Question: I am using a Fragment class in a TabHost. This fragment inflates a KeyboardView like this:
'''
@Override
public View onCreateView(LayoutInflater inflater, ViewGroup container, Bundle savedInstanceState) {
if (container == null)
return null;
View v = inflater.inflate(R.layout.main_keyboard, container, false);
'''
This works fine the first time 'onCreateView()' is invoked (when the application loads). However, subsequent screen rotates (runtime configuration changes) don't re-size the KeyboardView to landscape/portrait properly:

You can see the KeyboardView being referenced at the bottom:
'
'''
<LinearLayout
android:layout_width="fill_parent"
android:layout_height="wrap_content"
android:orientation="vertical" >
<LinearLayout
android:layout_width="match_parent"
android:layout_height="wrap_content"
android:layout_gravity="center"
android:gravity="center" >
<RelativeLayout
android:layout_width="wrap_content"
android:layout_height="wrap_content"
android:paddingRight="10dip" >
<TextView
android:id="@+id/kbd_header"
android:layout_width="wrap_content"
android:layout_height="wrap_content"
android:paddingRight="10dip"
android:text="@string/keyboard_type" />
<TextView
android:id="@+id/kbd_type"
android:layout_width="wrap_content"
android:layout_height="wrap_content"
android:layout_below="@id/kbd_header"
android:text="@string/russian"
android:textColor="#FF0000"
android:textStyle="bold" />
</RelativeLayout>
<ImageButton
android:id="@+id/btnRussian"
android:layout_width="wrap_content"
android:layout_height="wrap_content"
android:layout_marginRight="10dip"
android:contentDescription="@string/russian_keyboard"
android:src="@drawable/russia" />
<ImageButton
android:id="@+id/btnEnglish"
android:layout_width="wrap_content"
android:layout_height="wrap_content"
android:layout_marginRight="10dip"
android:contentDescription="@string/english_keyboard"
android:src="@drawable/america"
/>
<ImageButton
android:id="@+id/btnCombined"
android:layout_width="wrap_content"
android:layout_height="wrap_content"
android:contentDescription="@string/combined"
android:src="@drawable/combined" />
</LinearLayout>
<com.eazyigz.RussiaMediaSearch.CustomKeyboardView
android:id="@+id/keyboard_view"
android:layout_width="fill_parent"
android:layout_height="wrap_content"
android:layout_alignParentBottom="true"
android:layout_margin="0px"
android:padding="0px" >
</com.eazyigz.RussiaMediaSearch.CustomKeyboardView>
'''
Does anybody have ideas on how to make the KeyboardView resize correctly?
Thank you,
Igor
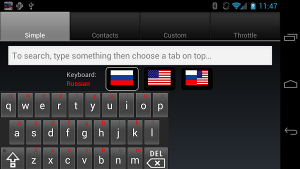
Answer: Problem solved: I was using:
'if (savedInstanceState != null)' in , and wasn't creating a new Keyboard object every time the screen rotated. So that's why the keyboard didn't resize. To resolve this, I needed to run code like this every time:
'''
mKeyboard = new Keyboard(getActivity(), R.xml.keyboard);
'''